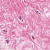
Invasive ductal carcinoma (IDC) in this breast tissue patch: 0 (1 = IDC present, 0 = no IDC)